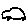
Label: car